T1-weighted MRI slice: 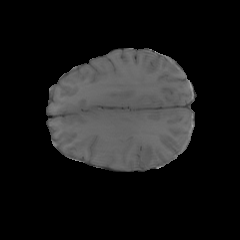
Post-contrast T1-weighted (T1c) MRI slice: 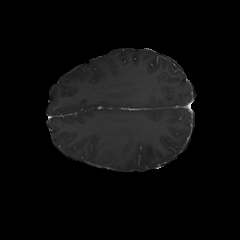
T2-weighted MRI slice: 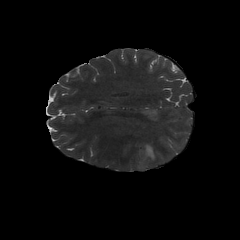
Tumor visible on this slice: yes